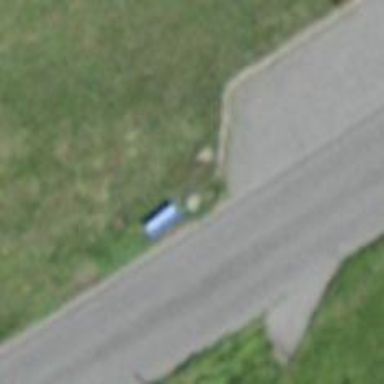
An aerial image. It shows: Bench.